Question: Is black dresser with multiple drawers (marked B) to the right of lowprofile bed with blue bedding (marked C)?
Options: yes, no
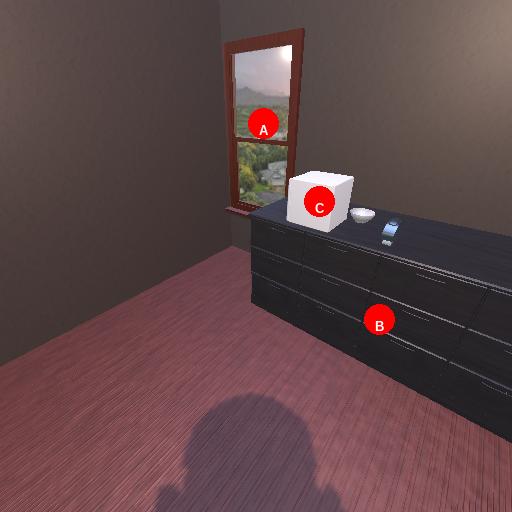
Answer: yes